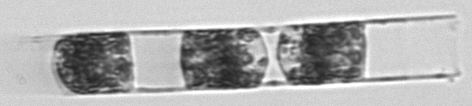
Label: Hemiaulus